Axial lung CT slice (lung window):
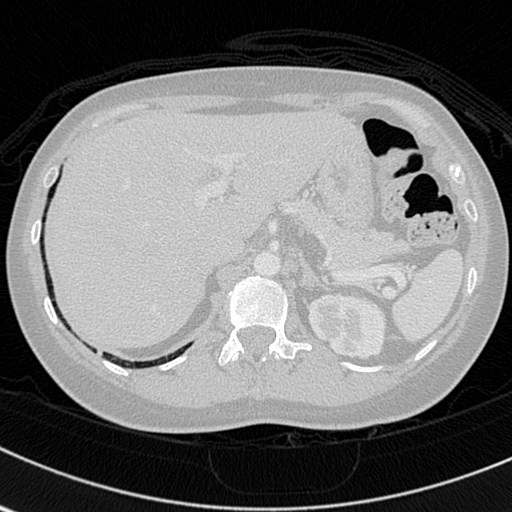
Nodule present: no